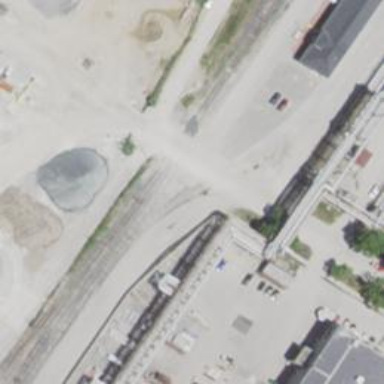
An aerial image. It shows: Railway level crossing.